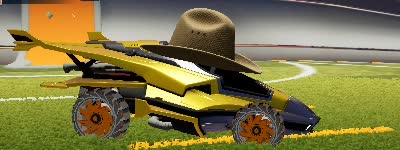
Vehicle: aftershock